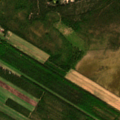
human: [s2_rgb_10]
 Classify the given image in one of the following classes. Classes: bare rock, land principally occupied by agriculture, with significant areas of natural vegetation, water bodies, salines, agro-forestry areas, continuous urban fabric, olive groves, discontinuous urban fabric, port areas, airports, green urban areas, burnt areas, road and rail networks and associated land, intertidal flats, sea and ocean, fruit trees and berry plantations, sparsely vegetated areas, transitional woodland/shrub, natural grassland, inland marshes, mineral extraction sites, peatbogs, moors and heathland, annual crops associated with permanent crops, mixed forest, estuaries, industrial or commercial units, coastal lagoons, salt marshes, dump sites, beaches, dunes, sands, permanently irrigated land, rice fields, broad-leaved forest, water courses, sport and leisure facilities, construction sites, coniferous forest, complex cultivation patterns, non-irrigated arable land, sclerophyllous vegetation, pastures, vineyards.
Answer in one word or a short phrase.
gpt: land principally occupied by agriculture, with significant areas of natural vegetation, coniferous forest, mixed forest, peatbogs